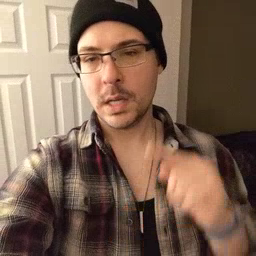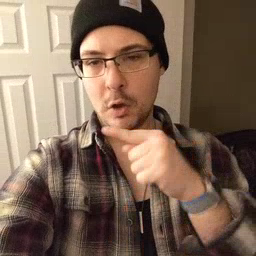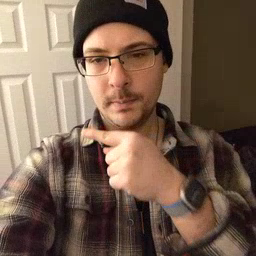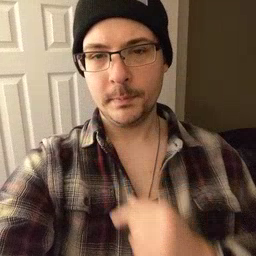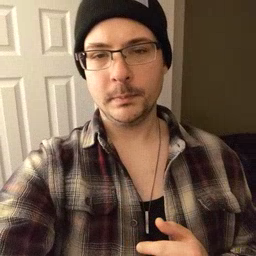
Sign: carrot